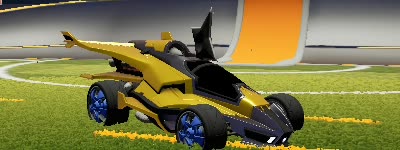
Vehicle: aftershock